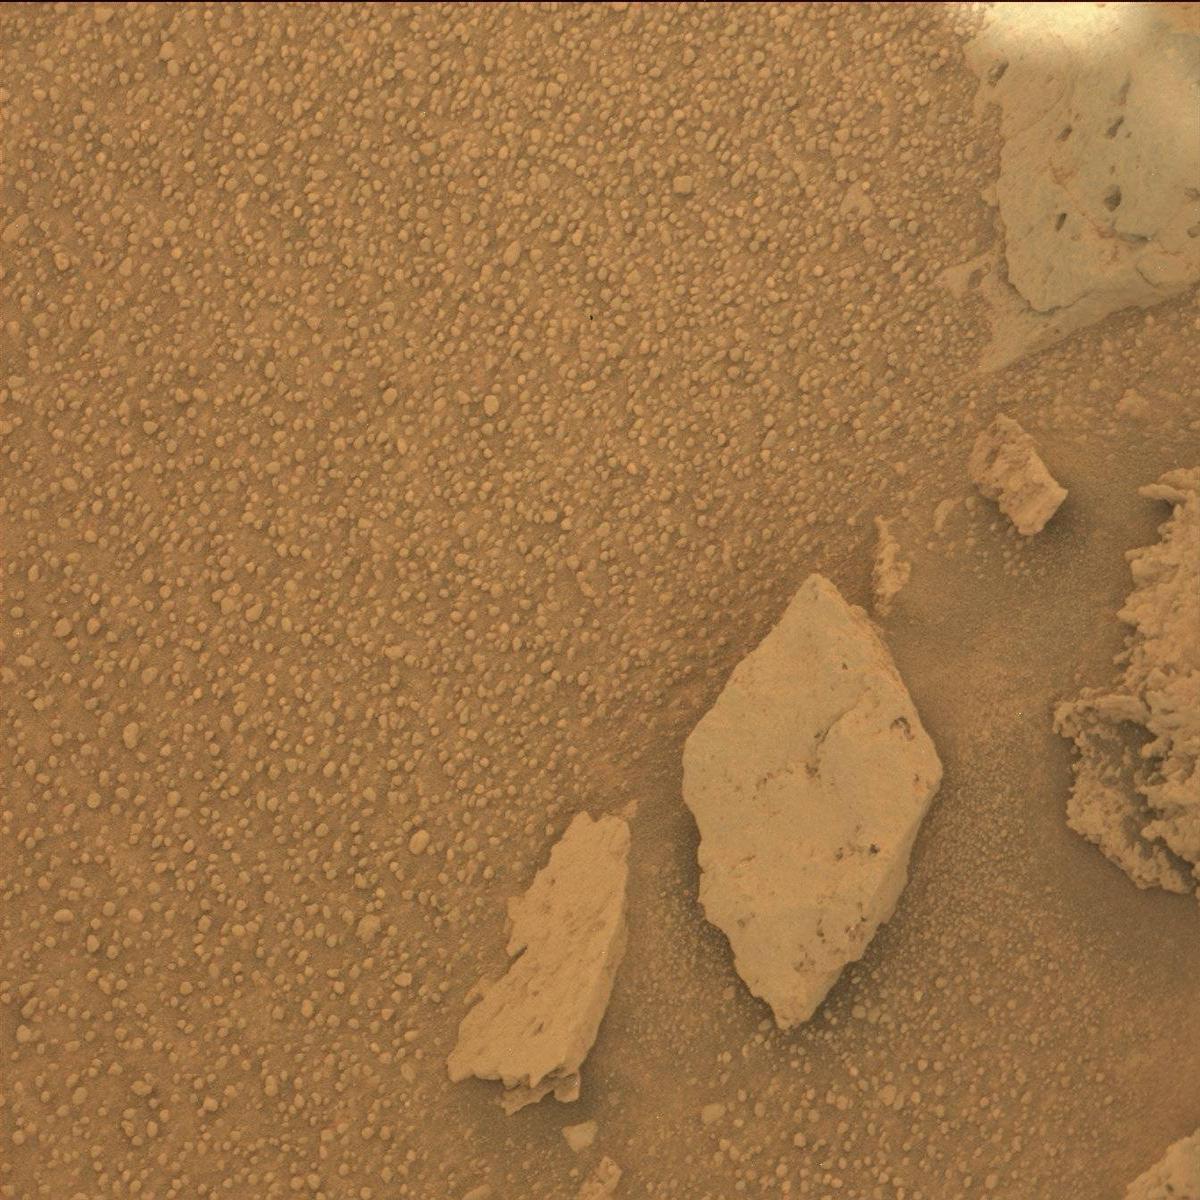
Terrain classes present: Bedrock, Rock, Sand / Soil